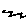
Label: zigzag